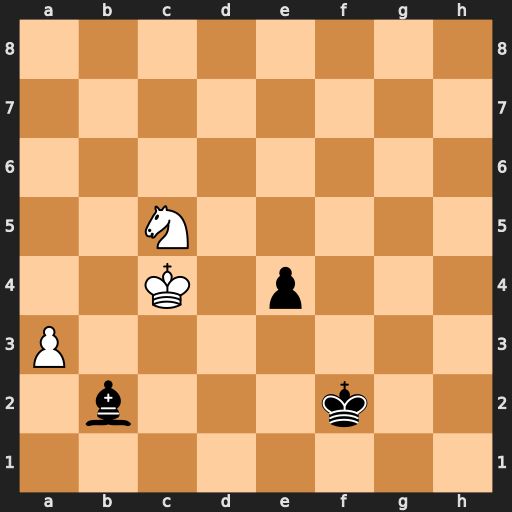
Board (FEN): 8/8/8/2N5/2K1p3/P7/1b3k2/8
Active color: w
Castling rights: -
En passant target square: -
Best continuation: a4 Kf3 a5 Be5 Kd5